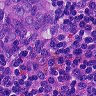
Metastatic tissue present: yes